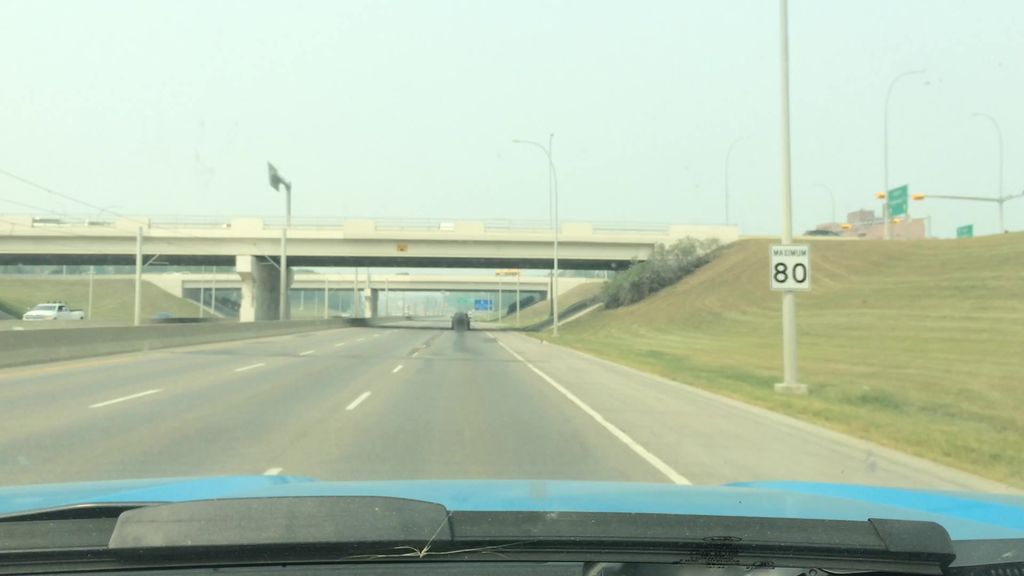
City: calgary